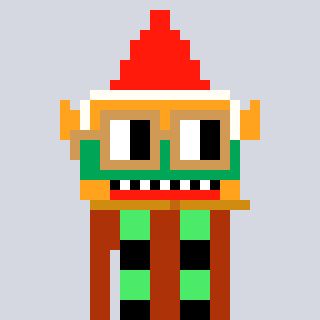
a pixel art character with square brown glasses, a gnome-shaped head and a hotbrown-colored body on a cool background